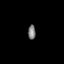
Tissue: lung
Cell type: Epithelial cells
Senescence score: 0.2054
Nuclear area (px): 108
Mean DAPI intensity: 124.509